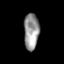
Tissue: prostate
Cell type: Myeloid cells
Senescence score: 0.7196
Nuclear area (px): 542
Mean DAPI intensity: 148.934